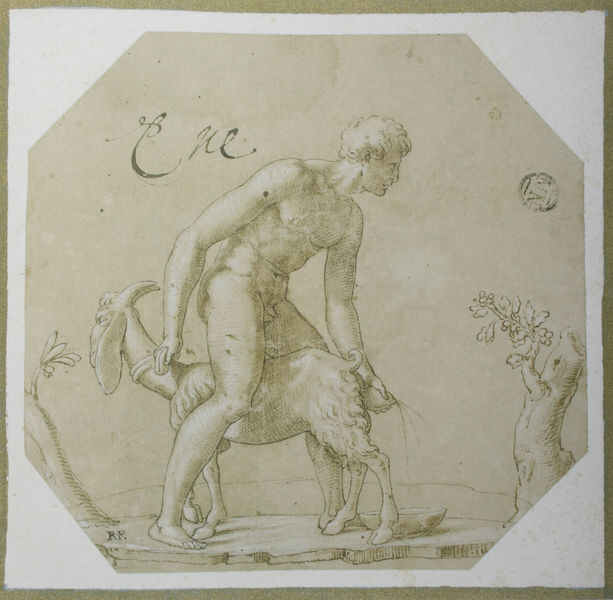
Titel: Ein Hirte, der eine Ziege melkt
Künstler: Giulio (Umkreis) Romano
Standort: Paris
Institution: Musée du Louvre / Département des Arts Graphiques
Schlagwörter: akt, baum, blätter, dunkel, feder, gott, hand, körper, laub, mann, nackt, schatten, weiß, ocker, braun, grau, haar, hell, licht, profil, schwarz, skizze, zeichen, zeichnung, tier, beige, jung, arm, arme, halten, mensch, schale, schüssel, stehen, stein, bild, hals, hände, signatur, ast, baumstamm, stamm, boden, haare, strick, blatt, pflanze, gebeugt, locken, ohren, renaissance, oktagon, beine, fell, huf, hufe, schwanz, bein, schrift, studie, leine, grafik, schattierung, sepia, tau, muskeln, platte, muskulös, penis, tusche, schaf, seil, zweig, milch, initialen, schraffur, radierung, seite, strahl, initiale, stempel, schritt, entwurf, aufschrift, spritzen, jüngling, fangen, eiche, euter, hörner, melken, melker, bock, hirte, ziegenbock, ziege, baumstumpf, lavierung, achteck, achteckig, fruchtbarkeit, quadratisch, tuschezeichnung, widder, rückwärts, steinplatte, federzeichung, heros, stemel, sammlungsstempel, brudt, gitt, r.f., signtur, 1890, erdplatte